Interaction volume radius: 10 \u00c5
Interaction volume height: 15 \u00c5
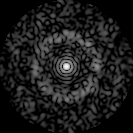
Disorder parameter: 0.8737